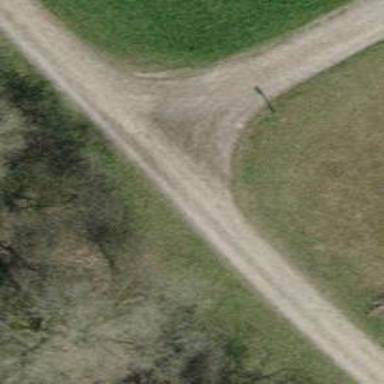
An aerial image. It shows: Compacted track road with grade3 tracktype.